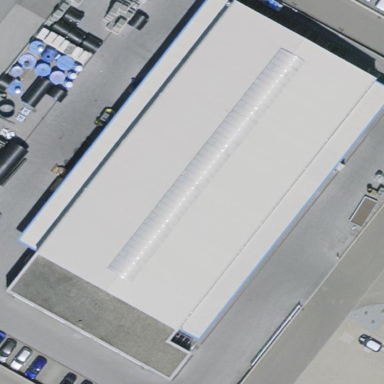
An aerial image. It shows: Industrial building.